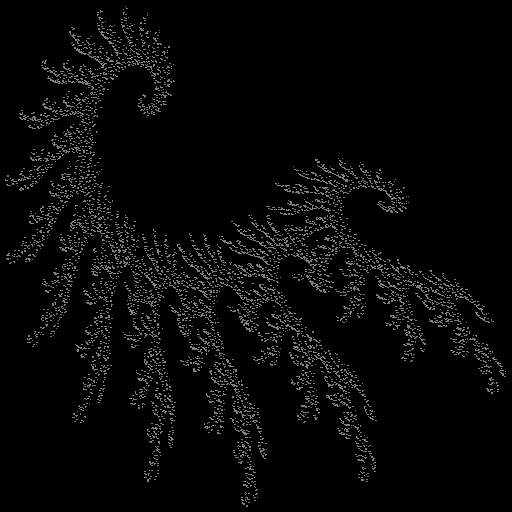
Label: grassfern